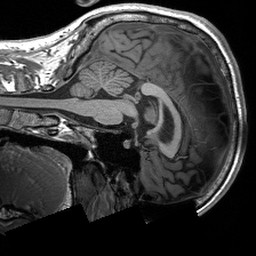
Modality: T1w
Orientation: sagittal
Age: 23
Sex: male
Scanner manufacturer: siemens
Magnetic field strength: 3 T
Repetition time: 2.3 s
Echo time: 0.00233 s